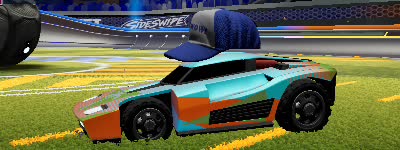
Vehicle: breakout